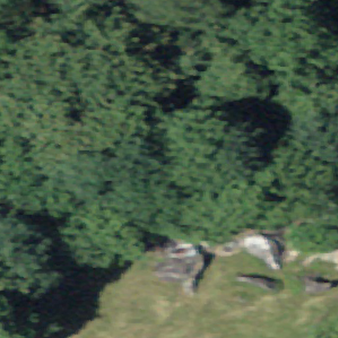
Label: bouldering_area